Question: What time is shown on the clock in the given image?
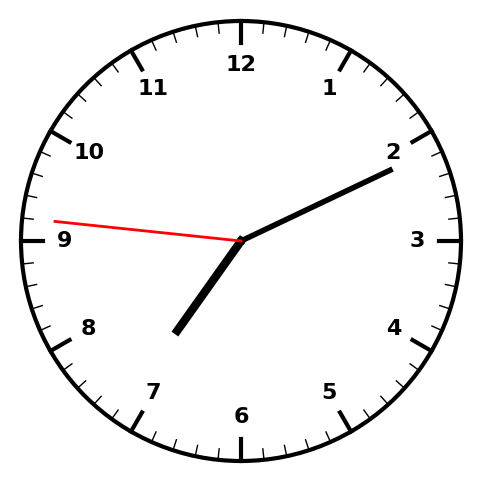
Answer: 07:10:46